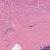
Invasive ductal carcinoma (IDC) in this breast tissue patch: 0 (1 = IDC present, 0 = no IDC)